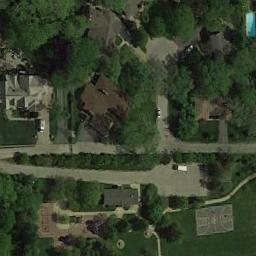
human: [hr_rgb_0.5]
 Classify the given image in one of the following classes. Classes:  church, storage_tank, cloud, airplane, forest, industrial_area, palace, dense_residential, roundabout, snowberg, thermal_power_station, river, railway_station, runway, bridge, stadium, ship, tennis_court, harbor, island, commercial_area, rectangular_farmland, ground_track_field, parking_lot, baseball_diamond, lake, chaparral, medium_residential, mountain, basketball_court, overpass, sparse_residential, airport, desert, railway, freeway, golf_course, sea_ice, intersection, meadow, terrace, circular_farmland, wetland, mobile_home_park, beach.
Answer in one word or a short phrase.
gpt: basketball_court